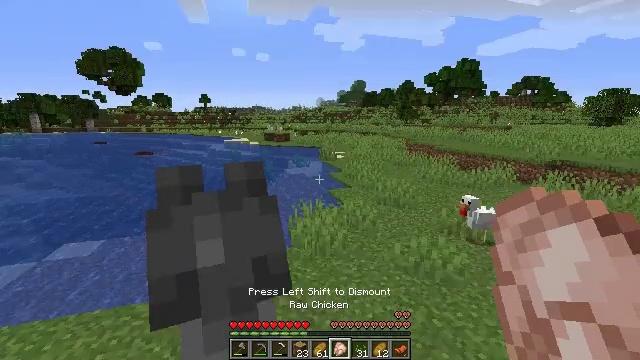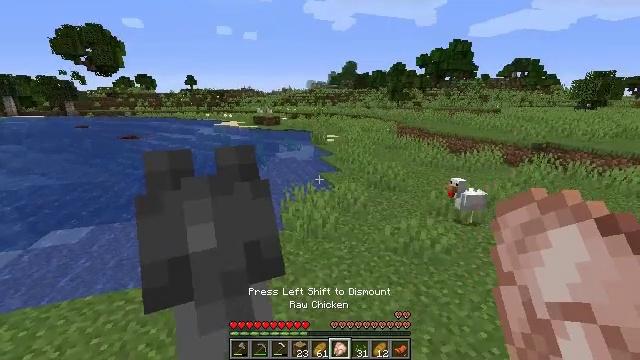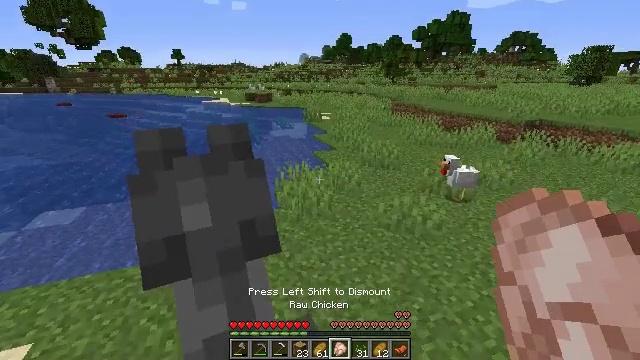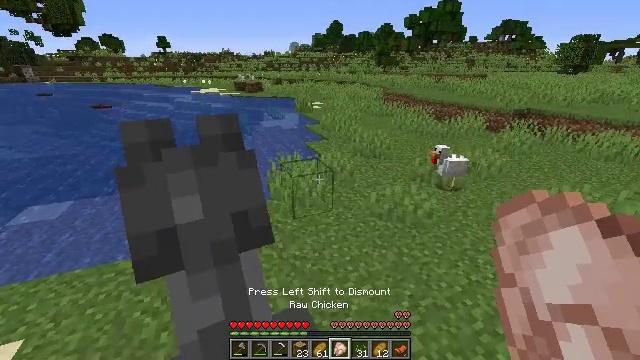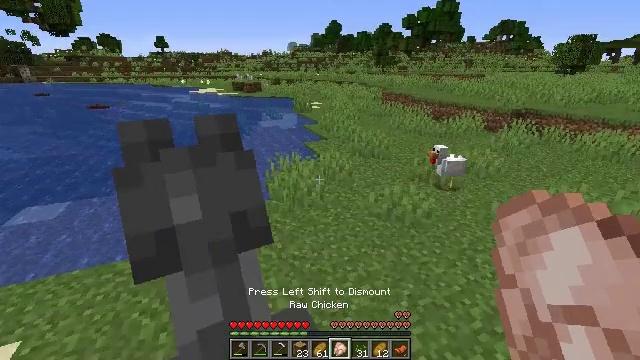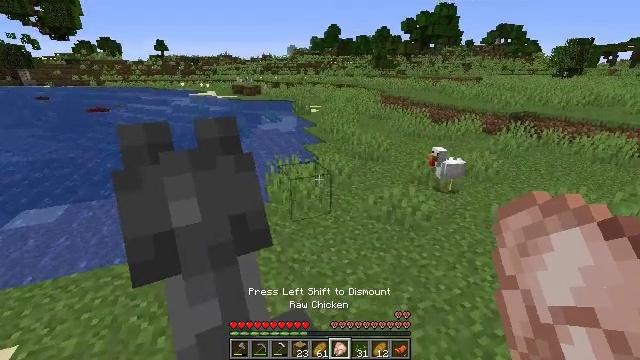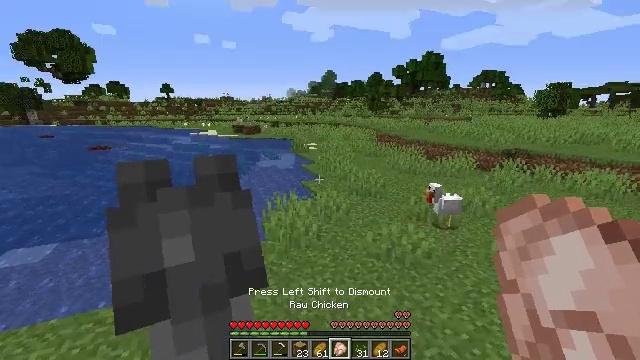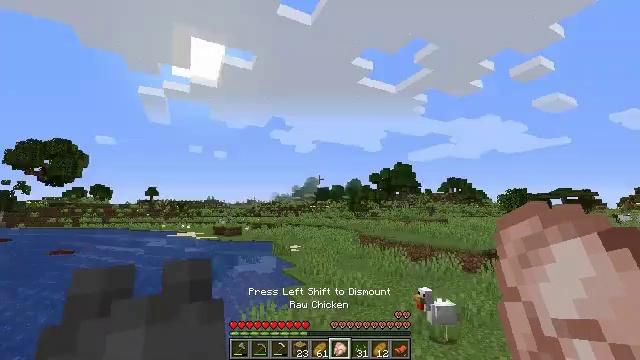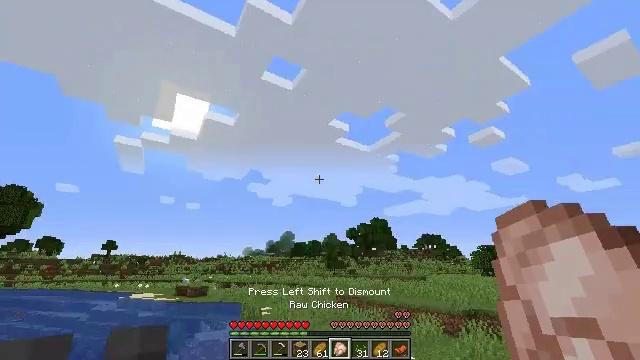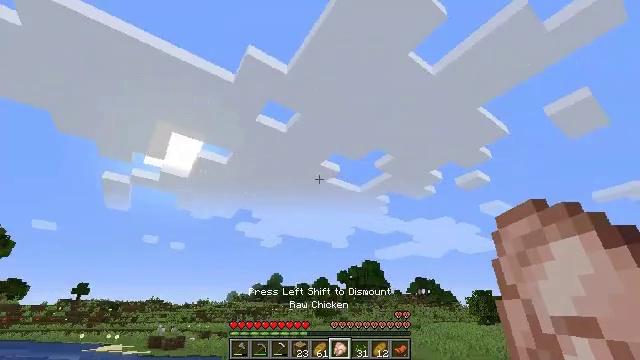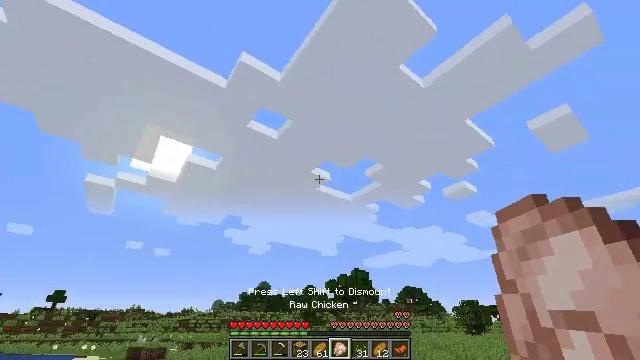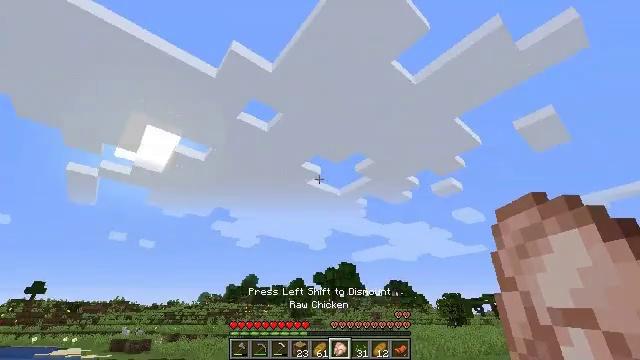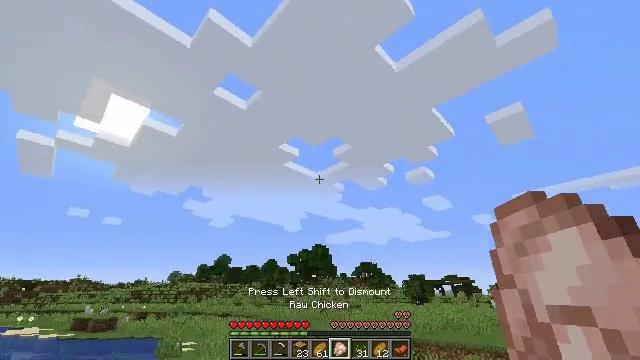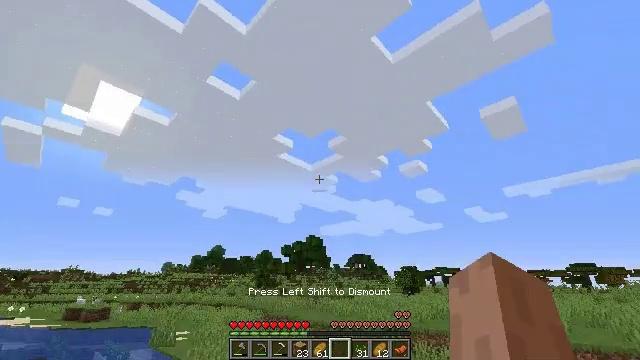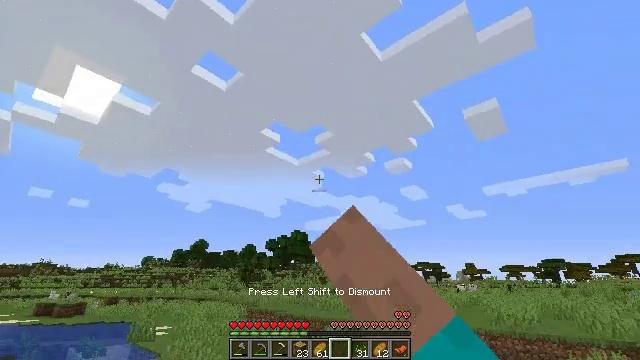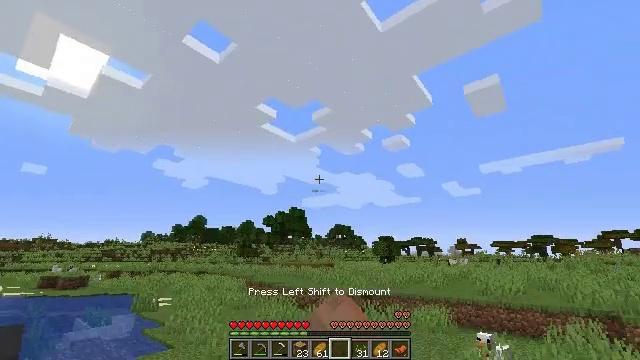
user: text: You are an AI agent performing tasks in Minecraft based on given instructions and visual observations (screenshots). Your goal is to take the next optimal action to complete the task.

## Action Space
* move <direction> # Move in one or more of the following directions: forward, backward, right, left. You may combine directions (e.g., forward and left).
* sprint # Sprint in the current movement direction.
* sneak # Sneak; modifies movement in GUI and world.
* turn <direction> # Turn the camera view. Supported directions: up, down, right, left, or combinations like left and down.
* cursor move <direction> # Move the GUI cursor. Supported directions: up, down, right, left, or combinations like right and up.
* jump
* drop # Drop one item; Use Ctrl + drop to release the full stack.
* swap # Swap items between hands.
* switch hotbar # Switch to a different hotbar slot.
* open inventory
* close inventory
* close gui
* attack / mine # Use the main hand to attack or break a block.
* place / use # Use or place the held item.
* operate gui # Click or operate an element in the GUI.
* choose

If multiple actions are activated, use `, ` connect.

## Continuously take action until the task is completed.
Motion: motion action
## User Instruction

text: Remove a chicken from the inventory.
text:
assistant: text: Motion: turn right and down
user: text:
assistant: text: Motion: turn right and down
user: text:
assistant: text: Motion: turn down
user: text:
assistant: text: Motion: no_op
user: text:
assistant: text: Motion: no_op
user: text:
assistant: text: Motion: turn right and up
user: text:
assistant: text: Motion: turn right and up
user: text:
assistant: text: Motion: turn right and up
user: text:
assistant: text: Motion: turn right and up
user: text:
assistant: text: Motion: turn right and up
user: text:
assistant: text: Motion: turn right and down
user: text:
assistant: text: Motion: turn right and down
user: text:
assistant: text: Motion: turn right and down, drop
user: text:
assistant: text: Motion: turn down, drop
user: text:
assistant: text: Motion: turn right and down, drop
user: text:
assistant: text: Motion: turn right and down, drop
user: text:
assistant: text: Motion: turn down
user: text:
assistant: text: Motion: no_op